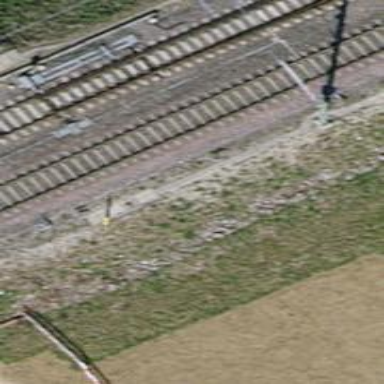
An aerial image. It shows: Railway milestone.